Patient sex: M
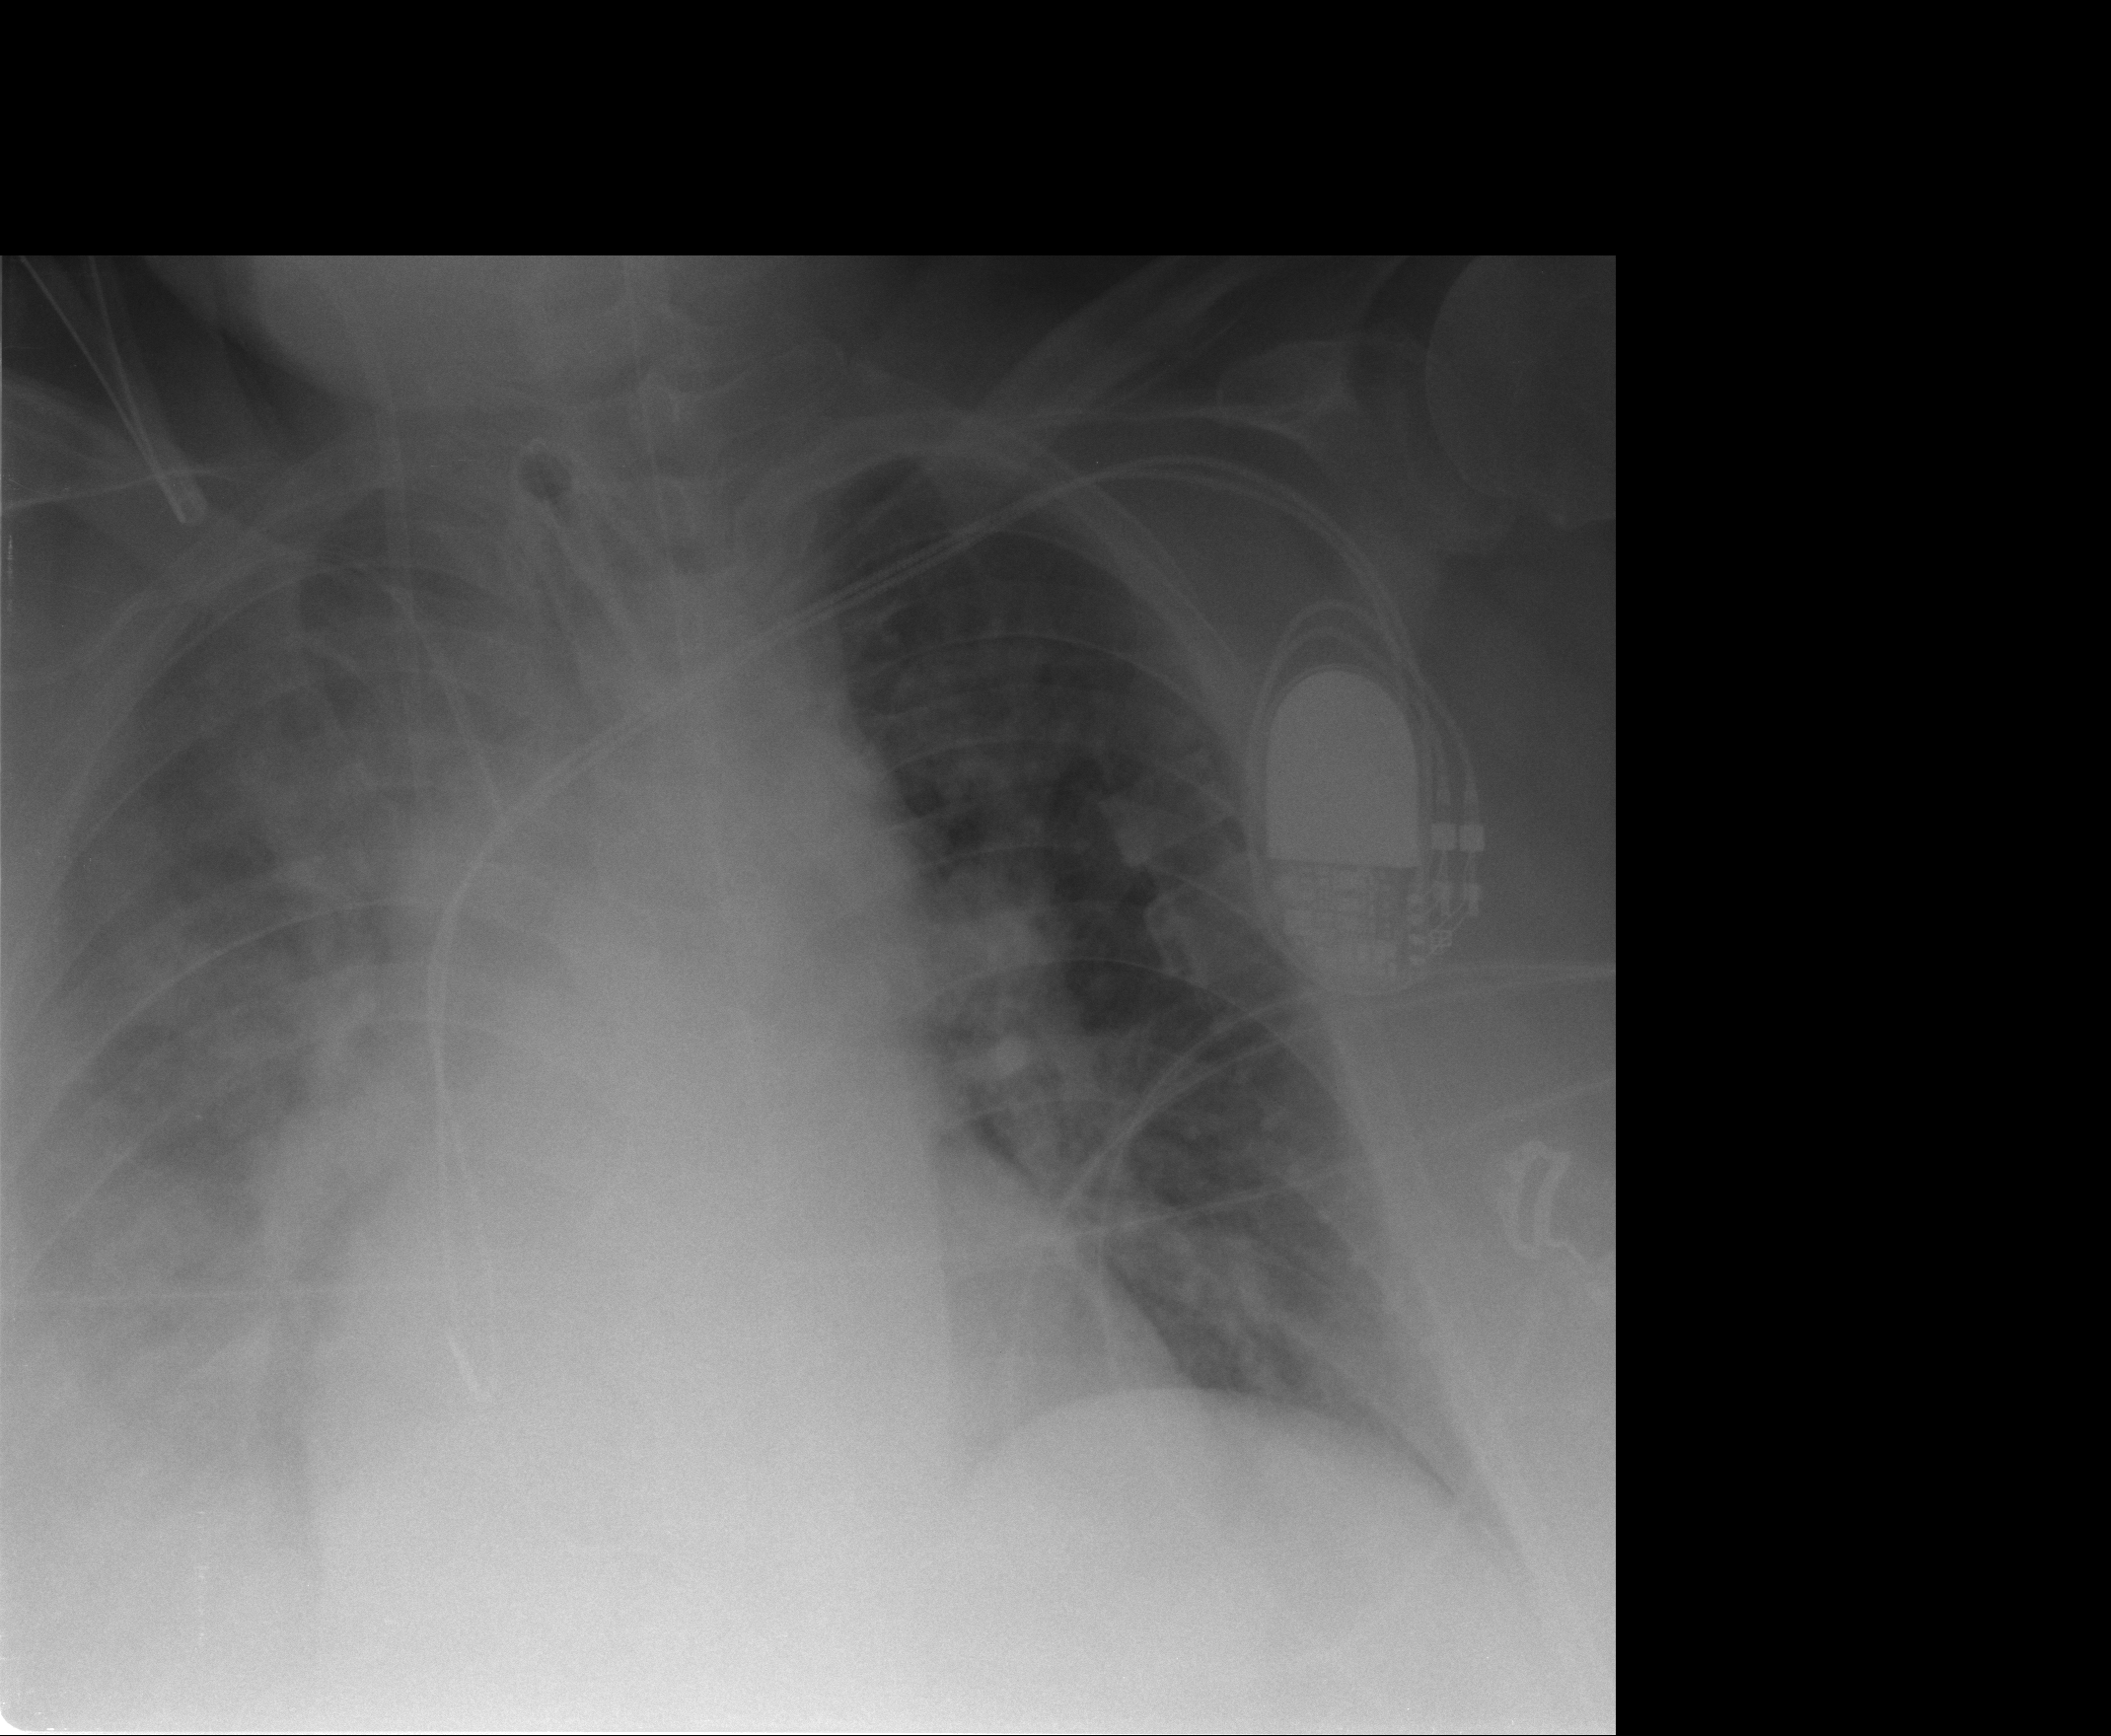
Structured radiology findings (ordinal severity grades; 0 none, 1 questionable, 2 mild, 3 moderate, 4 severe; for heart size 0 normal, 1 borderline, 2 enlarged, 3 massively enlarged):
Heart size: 2
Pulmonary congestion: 2
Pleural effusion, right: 3
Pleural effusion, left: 1
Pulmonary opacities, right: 2
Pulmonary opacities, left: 2
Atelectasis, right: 3
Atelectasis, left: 2